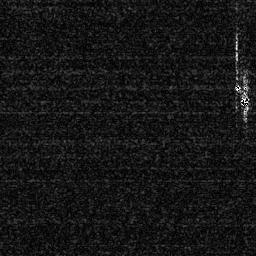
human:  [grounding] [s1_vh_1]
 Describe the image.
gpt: In the satellite image, there is  <ref>1 medium ship </ref> <box>[[89, 31, 97, 42, 0]]</box> located at right.